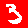
Digit: 3